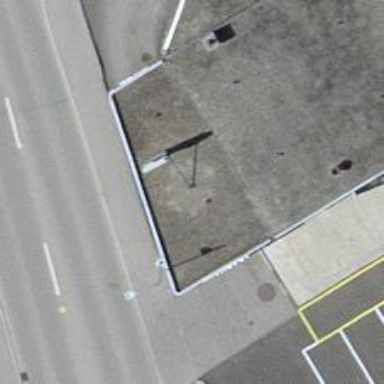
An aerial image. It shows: Fuel station.